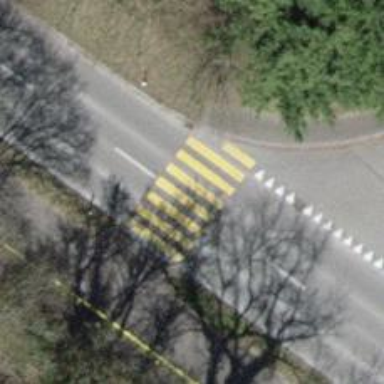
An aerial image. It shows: Uncontrolled zebra crossing on the road.